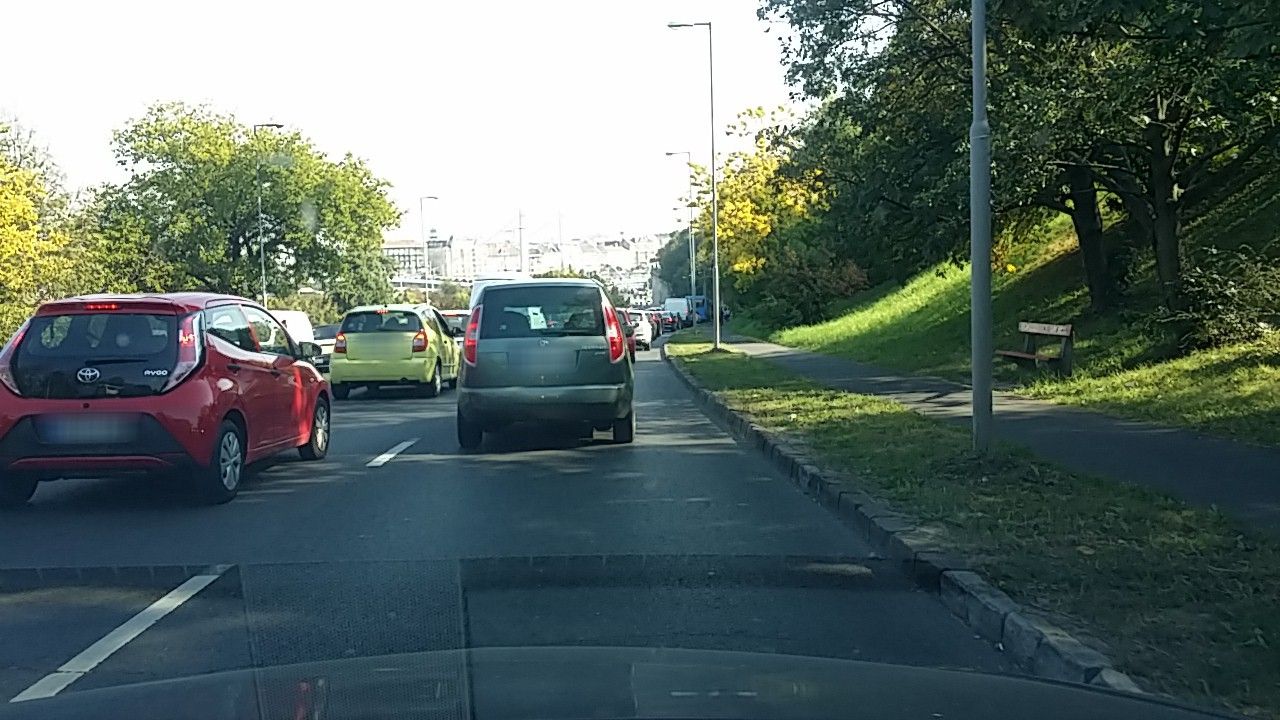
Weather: clear
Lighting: day
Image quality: good
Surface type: driving surface
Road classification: primary
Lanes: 2
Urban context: urban centre
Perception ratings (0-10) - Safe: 5.19, Lively: 7.36, Beautiful: 8.66, Boring: 6.77, Depressing: 2.58, Wealthy: 5.42